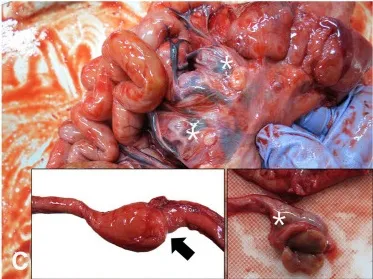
Representative gross lesions of a 25-day-old bottle nose dolphin. (C) Enlargement and congestion of mesenteric lymph nodes (asterisks) and stricture and serosal hyperemia of the intestines (inset, arrow).
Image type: medical_photograph (other_medical_photograph)